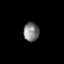
Tissue: skin
Cell type: Epithelial cells
Senescence score: 0.2607
Nuclear area (px): 283
Mean DAPI intensity: 125.862